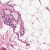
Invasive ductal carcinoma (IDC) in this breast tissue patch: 0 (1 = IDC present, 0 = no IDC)